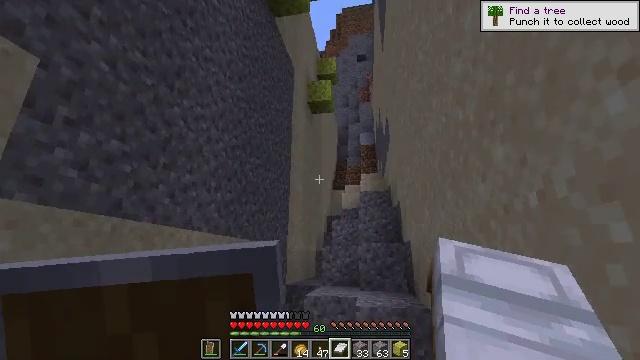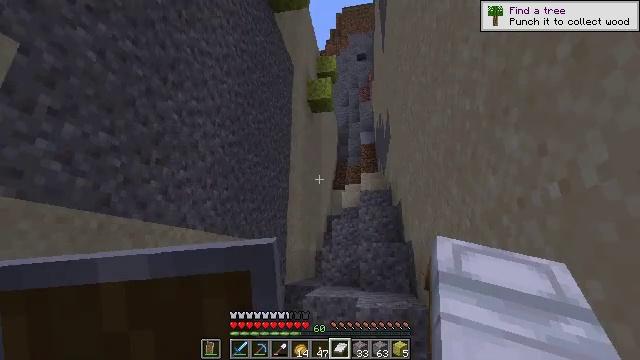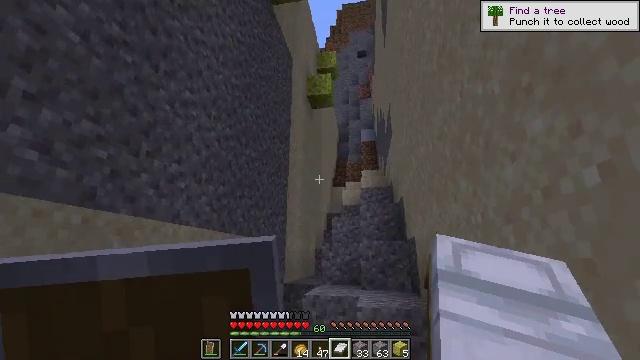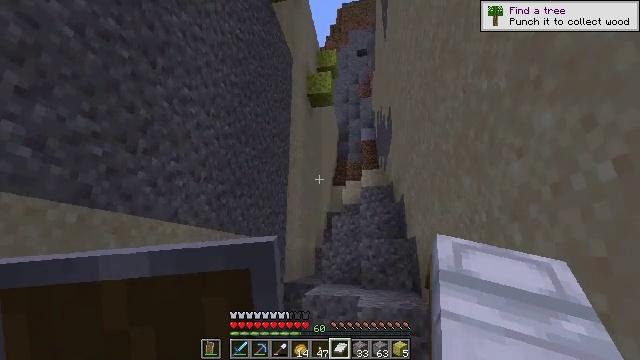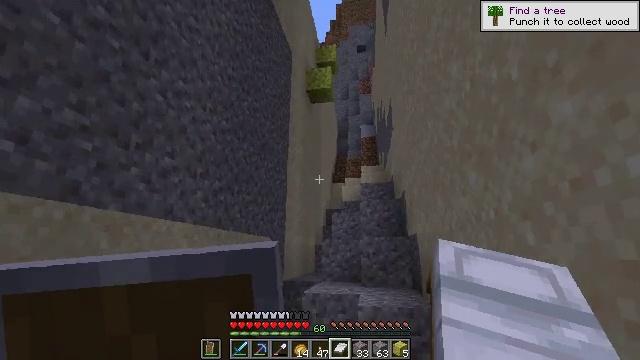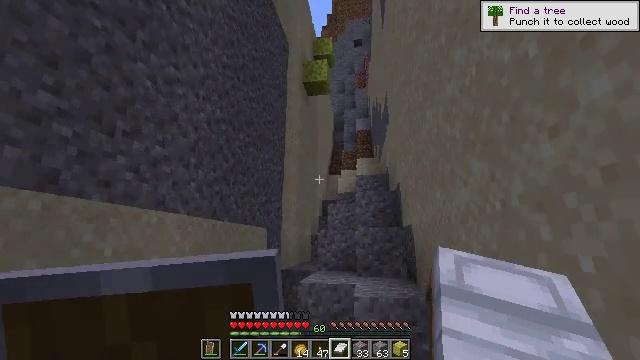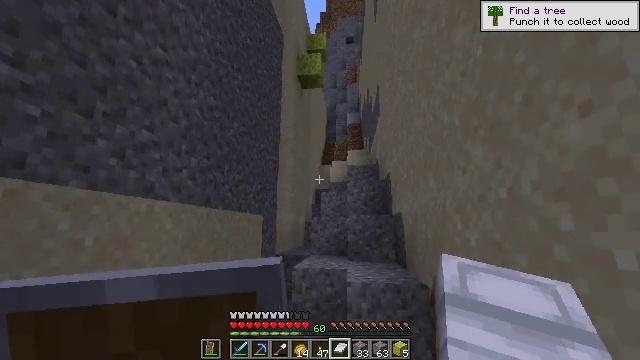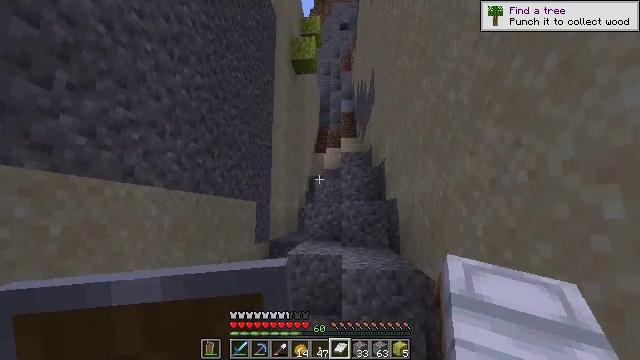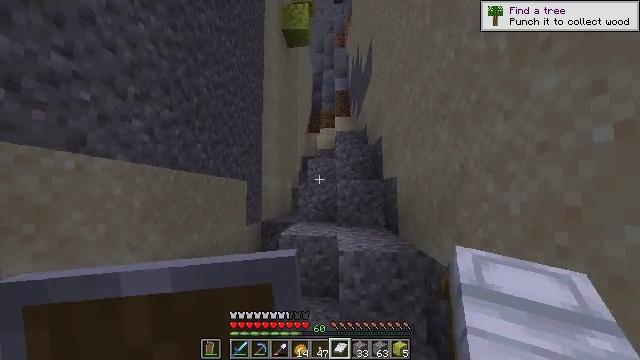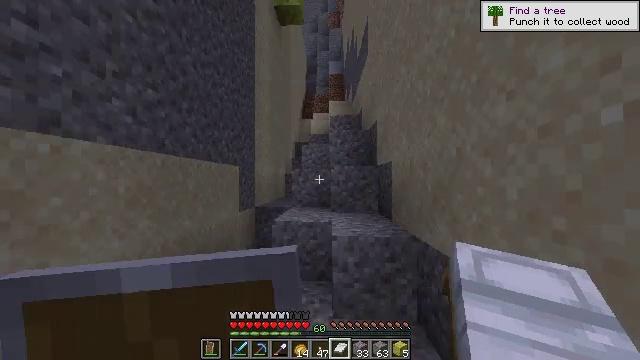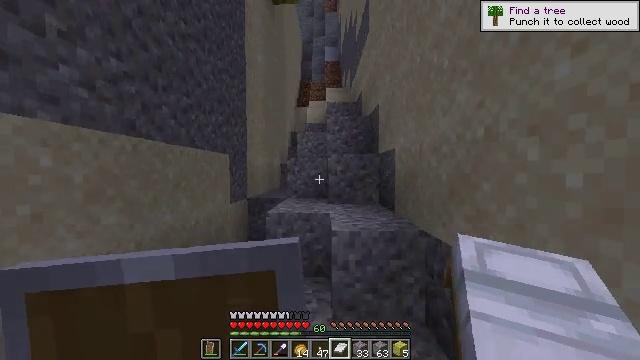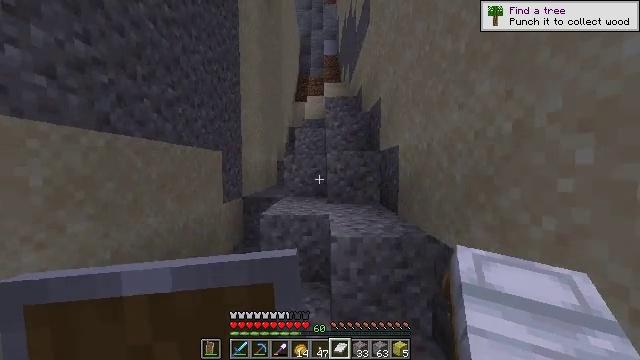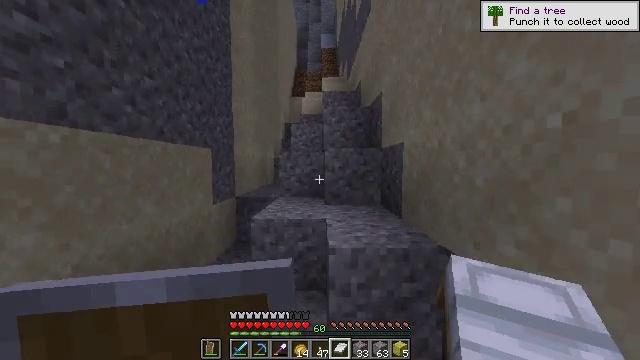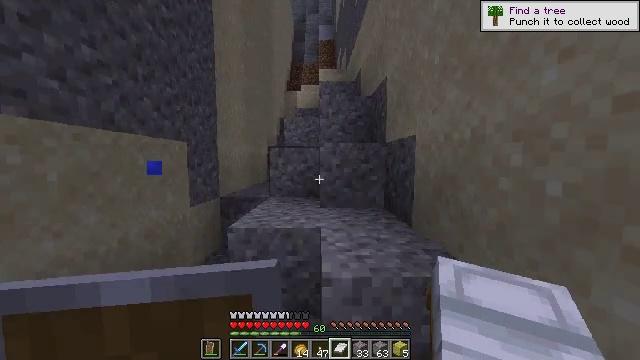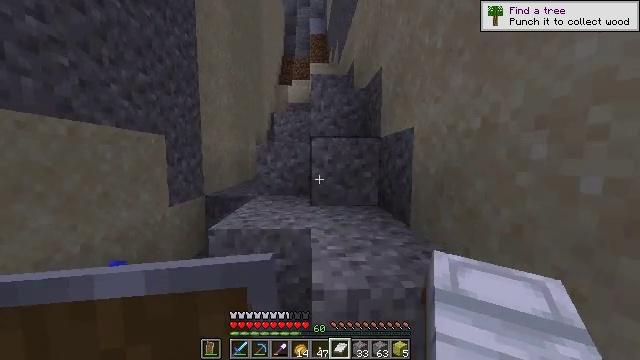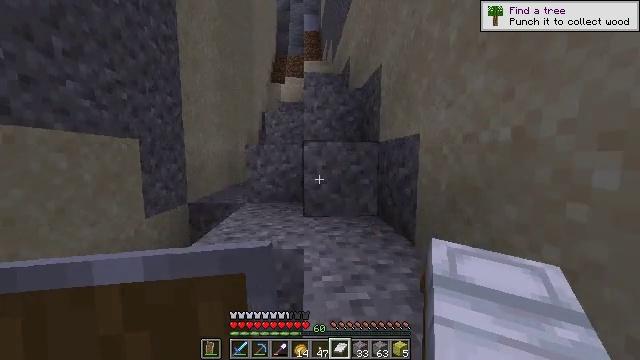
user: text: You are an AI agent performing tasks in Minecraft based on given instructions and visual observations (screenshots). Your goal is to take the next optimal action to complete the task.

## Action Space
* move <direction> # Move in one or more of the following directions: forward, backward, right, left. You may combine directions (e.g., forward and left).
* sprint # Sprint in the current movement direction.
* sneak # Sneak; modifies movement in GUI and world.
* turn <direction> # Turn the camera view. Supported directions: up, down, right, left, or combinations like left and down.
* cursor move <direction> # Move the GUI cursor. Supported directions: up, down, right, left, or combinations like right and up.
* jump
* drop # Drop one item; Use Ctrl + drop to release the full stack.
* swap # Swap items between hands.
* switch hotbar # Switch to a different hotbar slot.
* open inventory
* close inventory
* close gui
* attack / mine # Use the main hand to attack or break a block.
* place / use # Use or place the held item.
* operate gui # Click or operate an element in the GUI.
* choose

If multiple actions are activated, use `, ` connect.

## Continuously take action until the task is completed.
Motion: motion action
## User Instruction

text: Attack the clay block to obtain it.
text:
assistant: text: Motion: move forward
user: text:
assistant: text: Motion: no_op
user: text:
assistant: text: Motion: no_op
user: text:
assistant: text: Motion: move forward
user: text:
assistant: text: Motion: move forward, turn down
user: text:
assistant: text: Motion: move forward, turn right and down
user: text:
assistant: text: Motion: move forward, turn right and down
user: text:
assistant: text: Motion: move forward, turn right and down
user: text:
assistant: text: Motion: move forward, turn right and down
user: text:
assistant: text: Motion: move forward, turn right and down
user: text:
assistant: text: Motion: move forward
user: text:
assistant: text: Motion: move forward
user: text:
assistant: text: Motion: move forward
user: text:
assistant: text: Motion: move forward, turn right
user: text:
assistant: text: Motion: move forward, turn right, jump
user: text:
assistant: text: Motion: move forward, turn right, jump
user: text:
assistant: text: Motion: move forward, jump
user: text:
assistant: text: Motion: move forward, jump
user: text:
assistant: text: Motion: move forward, jump
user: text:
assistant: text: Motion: move forward
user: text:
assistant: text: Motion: move forward
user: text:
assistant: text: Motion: move forward
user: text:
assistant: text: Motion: move forward
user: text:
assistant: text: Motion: move forward
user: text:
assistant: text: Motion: move forward, turn up, jump
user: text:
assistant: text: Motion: move forward, turn left and up, jump
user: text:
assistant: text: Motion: move forward, turn left and up, jump
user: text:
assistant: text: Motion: move forward, turn up, jump
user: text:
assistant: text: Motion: move forward, turn up, jump
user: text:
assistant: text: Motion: move forward